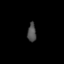
Tissue: lung
Cell type: Epithelial cells
Senescence score: 0.1988
Nuclear area (px): 160
Mean DAPI intensity: 78.206